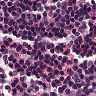
Metastatic tissue present: no